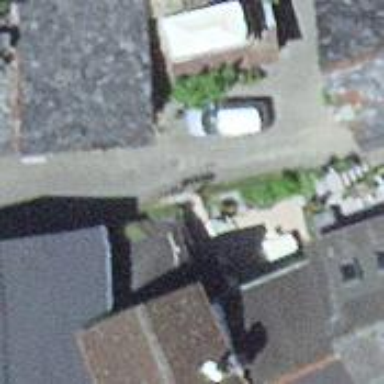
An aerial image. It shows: Living street.